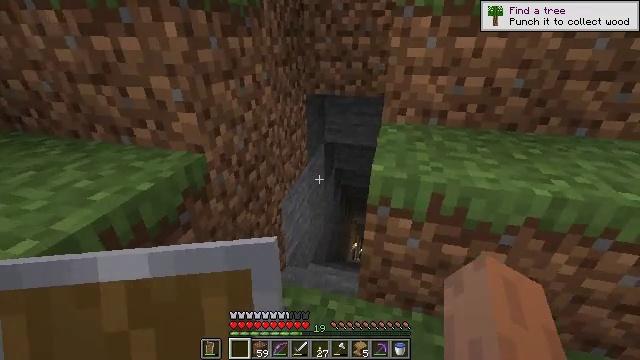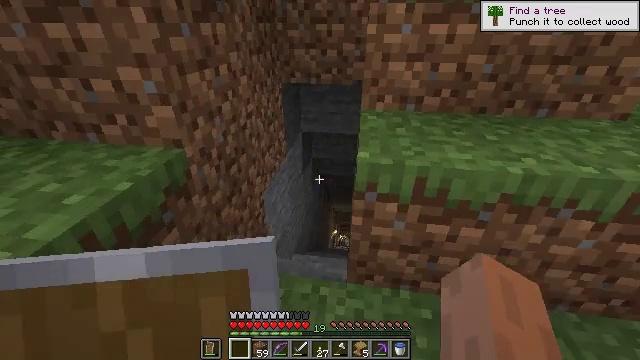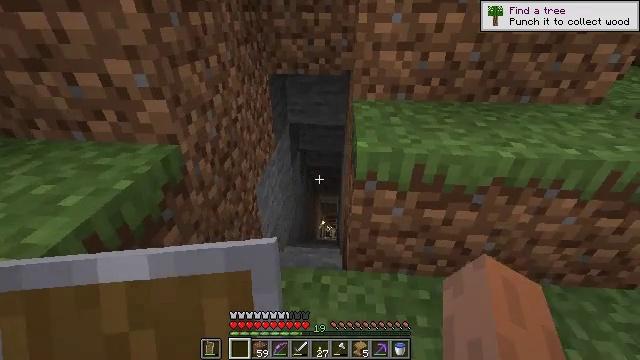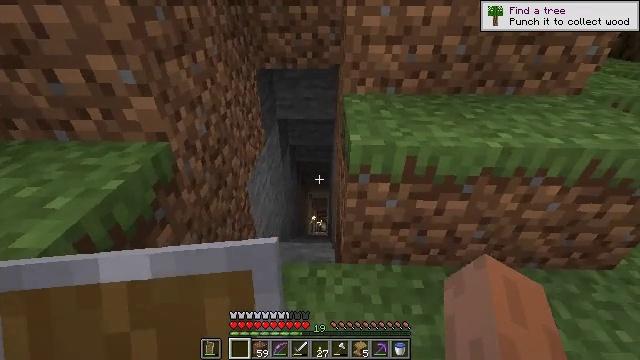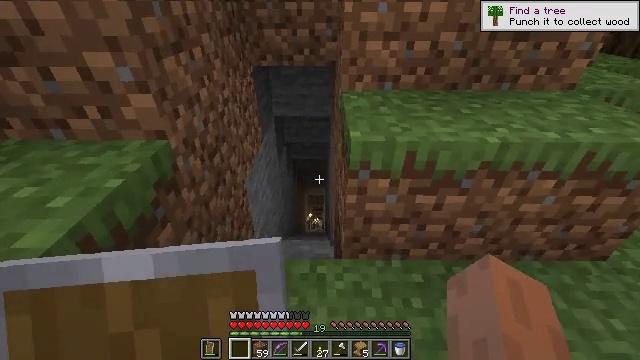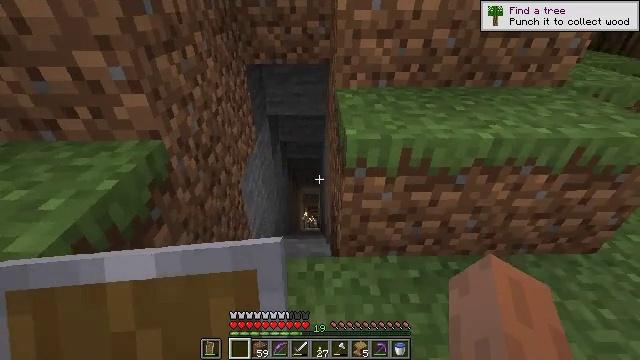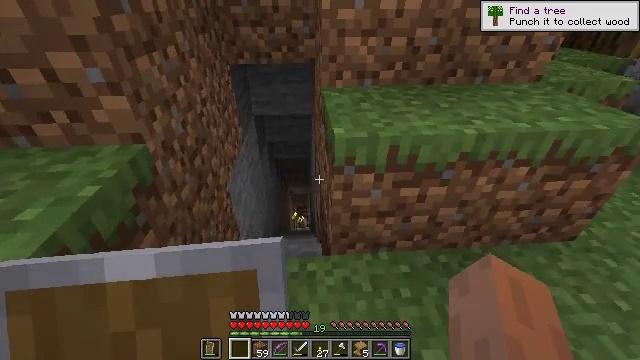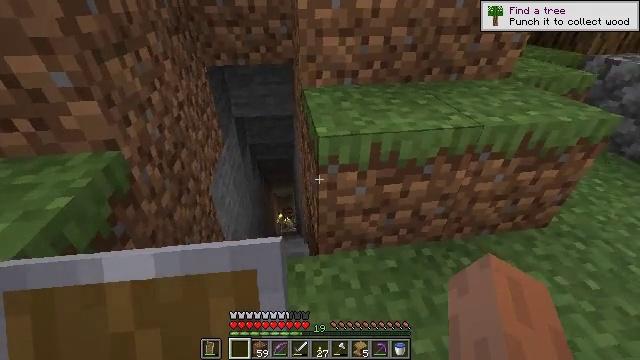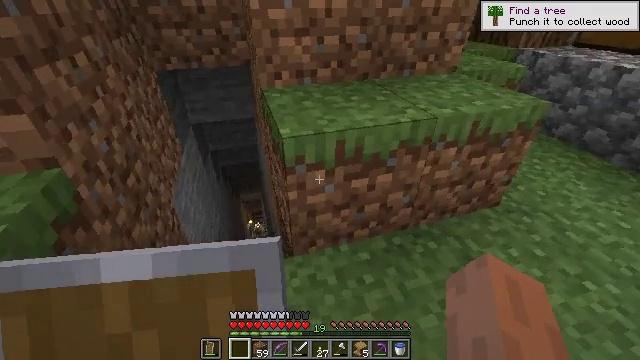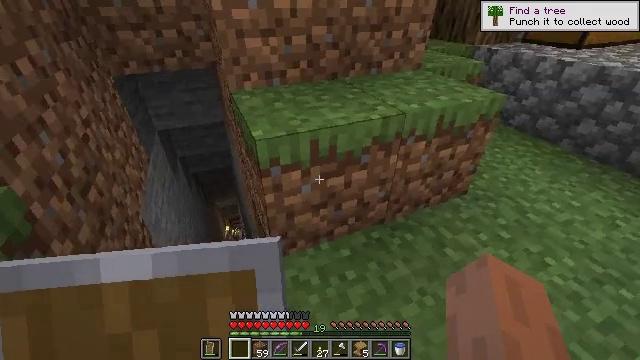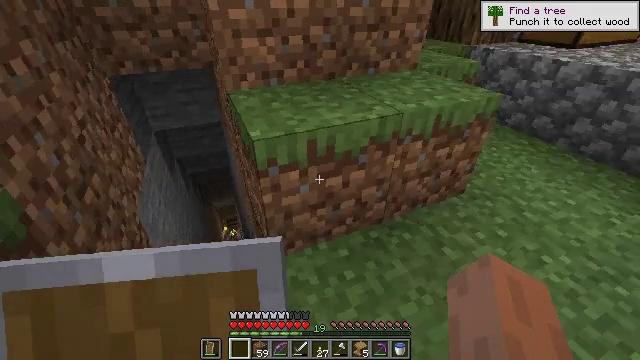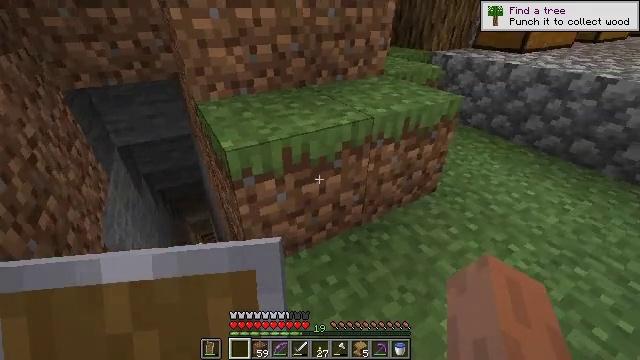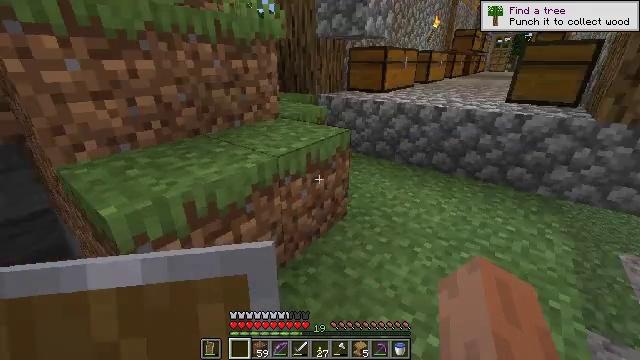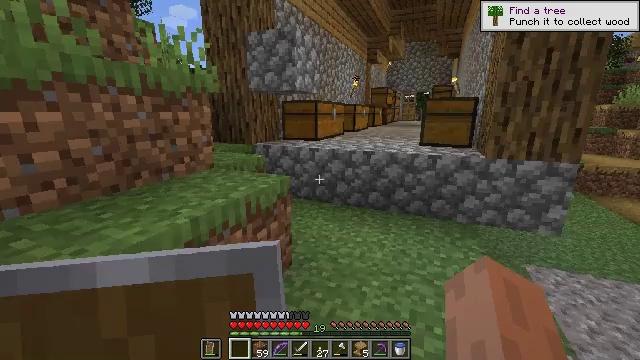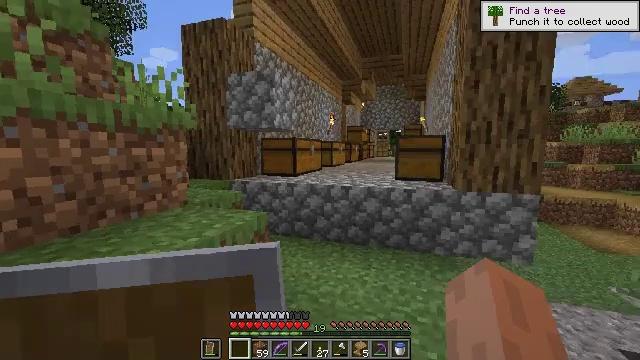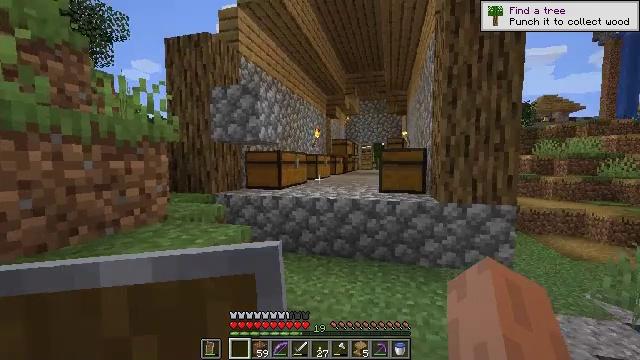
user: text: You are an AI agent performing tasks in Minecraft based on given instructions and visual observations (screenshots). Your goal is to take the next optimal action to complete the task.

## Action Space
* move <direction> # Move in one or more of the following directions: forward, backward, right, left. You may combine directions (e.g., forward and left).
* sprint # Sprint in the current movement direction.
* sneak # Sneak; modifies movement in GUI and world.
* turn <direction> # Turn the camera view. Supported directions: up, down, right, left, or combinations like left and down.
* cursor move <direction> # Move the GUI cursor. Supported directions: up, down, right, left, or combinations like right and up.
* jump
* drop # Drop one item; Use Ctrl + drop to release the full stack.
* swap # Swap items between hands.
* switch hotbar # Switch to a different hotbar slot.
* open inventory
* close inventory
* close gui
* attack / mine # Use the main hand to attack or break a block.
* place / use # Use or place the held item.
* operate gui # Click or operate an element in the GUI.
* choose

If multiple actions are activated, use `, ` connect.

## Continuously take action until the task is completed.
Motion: motion action
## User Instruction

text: Get an oak sign from crafting table.
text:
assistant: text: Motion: turn right and down
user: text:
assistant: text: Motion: turn right and down
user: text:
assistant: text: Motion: turn right and down
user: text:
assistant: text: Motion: turn right
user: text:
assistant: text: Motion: turn right
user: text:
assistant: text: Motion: turn right
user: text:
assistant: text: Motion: turn right
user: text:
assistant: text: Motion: turn right
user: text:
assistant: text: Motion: turn right
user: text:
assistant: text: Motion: no_op
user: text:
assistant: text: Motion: turn right and up
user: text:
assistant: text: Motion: turn right and up
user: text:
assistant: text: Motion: turn right and up
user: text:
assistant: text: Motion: turn right and up
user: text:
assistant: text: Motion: turn right and up
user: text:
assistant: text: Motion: turn right
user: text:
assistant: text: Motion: move forward
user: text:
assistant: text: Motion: move forward
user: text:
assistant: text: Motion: no_op
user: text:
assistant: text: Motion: move forward
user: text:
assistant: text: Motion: move forward, turn left
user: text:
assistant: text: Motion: move forward
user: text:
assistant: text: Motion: move forward
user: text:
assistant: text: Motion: move forward
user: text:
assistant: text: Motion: move forward
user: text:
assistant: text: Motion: move forward, turn down
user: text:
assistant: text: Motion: move forward, turn down
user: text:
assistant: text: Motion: move forward, turn right and down
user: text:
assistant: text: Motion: move forward, turn right and down, jump
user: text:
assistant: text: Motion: move forward, turn right, jump